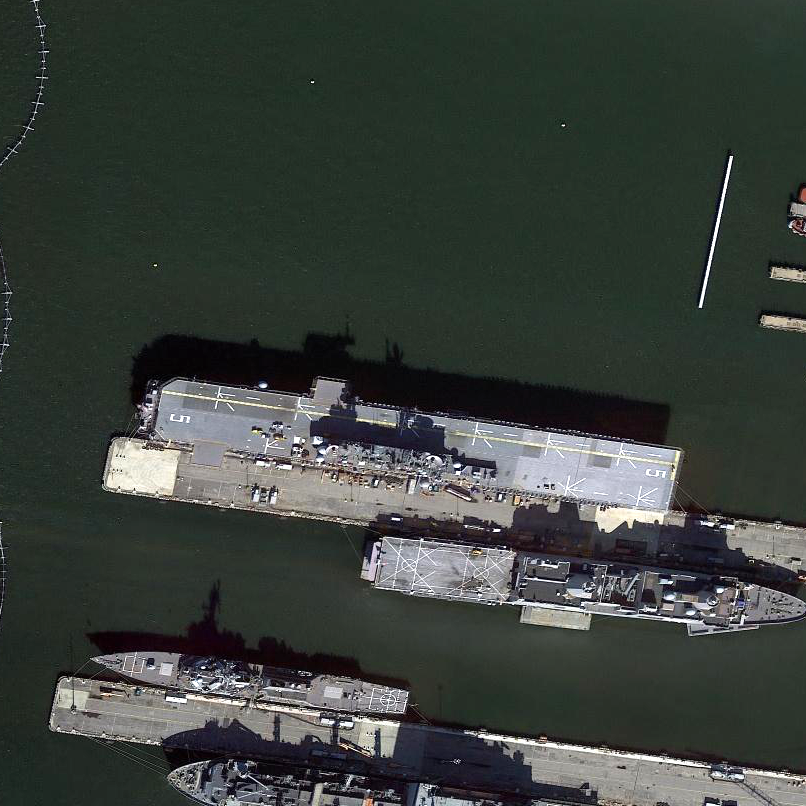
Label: assault